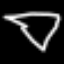
Label: diamond